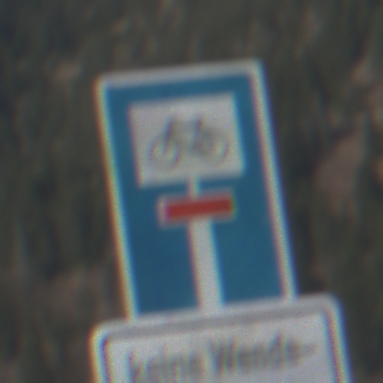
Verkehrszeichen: SackgasseRadverkehrDurchlaessig
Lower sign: HinweisGeaenderteVorfahrtVerkehrsfuehrungVerkehrsregelung3
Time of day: MorningAfternoon
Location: Outdoor (Nature)
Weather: PartlyCloudy
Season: NotSpecified
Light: Natural